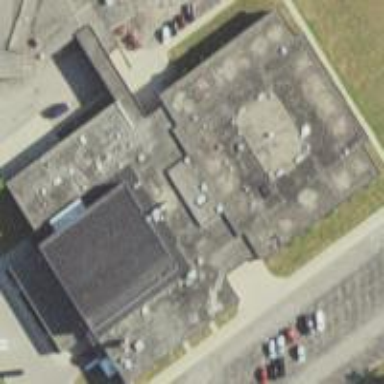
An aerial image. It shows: School building.